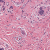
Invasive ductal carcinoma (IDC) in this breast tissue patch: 0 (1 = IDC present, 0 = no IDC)